Question: I have been reading many architectures such as N-Layered, Onion ,... . But I'm designing a large system that is working by some huge databases and provides a lots of services to another applications/clients.
On the other hand our system have to be designed very extensible. the parts of our system that named modules or subsystems, have own models,Business logic and maybe own UIs or services. Even some modules don't have any UI nor any services to serving out of systems, these modules just extends our system.
I'm a member of designer team and I'm thinking about the below architecture for our system:

It is an onion architecture, but the entities of database will be defined in each module. Each module will be developed by a separate team. We don't have dependency between them, but our database is same!
My concerns are below:
- - - -
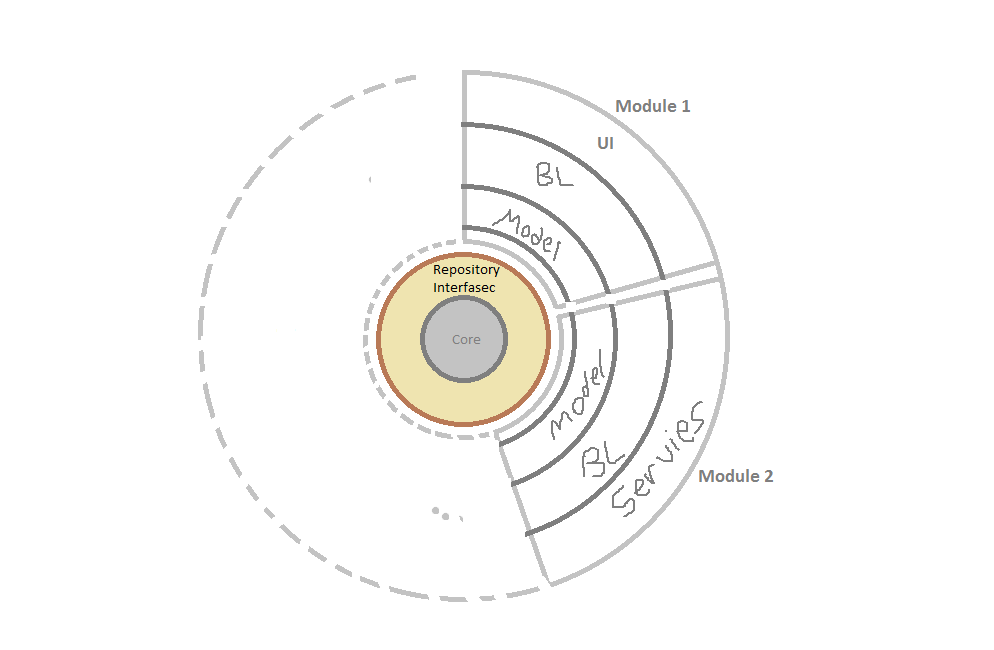
Answer: When you say "large", I'm assuming you are talking at least a million lines of code. Assuming that is correct, you should really look at a <URL> to separate your "modules". Depending on the language you are using, there are lots of nice RESTful architectures that are ideal for exposing database layer services.
Don't do code-level dependency, or allow the dependencies to creep in at the database layer. Strongly decouple them, and make the modules talk to each other over a network layer. This keeps them strongly independent, and limits the scope of any one change.
It also allows you to have multiple versions in production at the same time, allowing an application ecosystem to evolve independently.
This is especially true if you have independent UI's. Requiring all applications that leverage your core application to upgrade at the same time is a logistical nightmare.
We've been using this methodology for quite a few years, using <URL> to expose core database level services, and having other services and applications consume them. It's been very effective, and allows applications to evolve and deploy on their own schedule.
It also allows individual database "modules" to be refactored independently.